Aerial crown-view tile of a tropical tree (Barro Colorado Island, Panama), acquired 20250317:
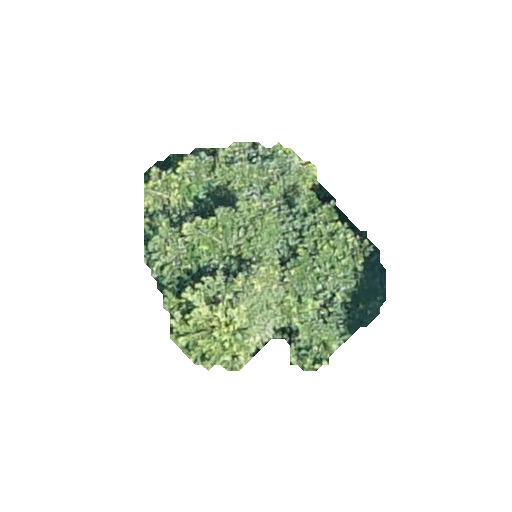
Species: Virola surinamensis
GBIF accepted scientific name: Virola surinamensis
Crown area: 61.208 m²